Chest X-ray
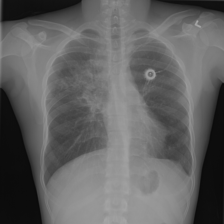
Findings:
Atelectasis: negative
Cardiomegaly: negative
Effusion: negative
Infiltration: negative
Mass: negative
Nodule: negative
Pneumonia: positive
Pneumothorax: negative
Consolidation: negative
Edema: negative
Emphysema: negative
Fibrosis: negative
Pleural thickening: negative
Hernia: negative